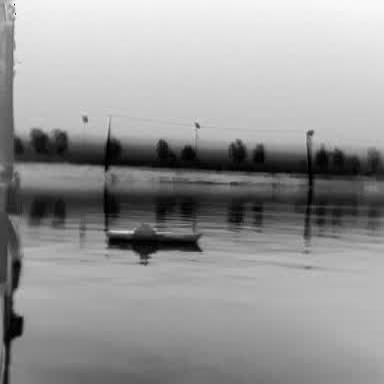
There is a warship in the infrared image.